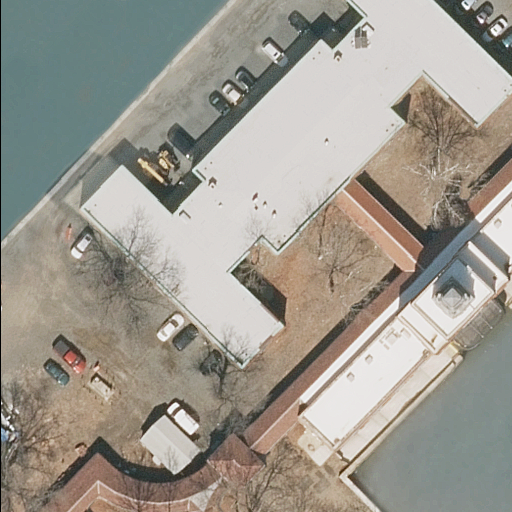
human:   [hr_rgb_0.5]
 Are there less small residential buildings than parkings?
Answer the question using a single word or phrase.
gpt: yes

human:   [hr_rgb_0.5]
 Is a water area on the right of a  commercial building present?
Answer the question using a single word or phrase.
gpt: no

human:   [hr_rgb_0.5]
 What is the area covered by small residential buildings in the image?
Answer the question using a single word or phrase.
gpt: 0m2

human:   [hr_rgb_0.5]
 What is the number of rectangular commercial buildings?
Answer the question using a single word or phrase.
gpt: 0

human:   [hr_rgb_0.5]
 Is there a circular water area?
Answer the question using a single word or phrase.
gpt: no

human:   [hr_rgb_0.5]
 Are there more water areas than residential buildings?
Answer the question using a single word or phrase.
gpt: no

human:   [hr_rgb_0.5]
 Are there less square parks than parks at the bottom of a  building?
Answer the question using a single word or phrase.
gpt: yes

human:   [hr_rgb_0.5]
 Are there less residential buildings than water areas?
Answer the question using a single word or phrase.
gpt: no

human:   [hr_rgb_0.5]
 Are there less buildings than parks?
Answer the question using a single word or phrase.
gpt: no

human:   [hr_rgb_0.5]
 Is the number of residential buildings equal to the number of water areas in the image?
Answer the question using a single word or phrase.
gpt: no

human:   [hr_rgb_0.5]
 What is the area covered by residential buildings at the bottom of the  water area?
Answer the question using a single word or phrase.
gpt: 409m2

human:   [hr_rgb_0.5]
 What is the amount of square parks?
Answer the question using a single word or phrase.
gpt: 0

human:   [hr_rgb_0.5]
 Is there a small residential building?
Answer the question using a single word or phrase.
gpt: no

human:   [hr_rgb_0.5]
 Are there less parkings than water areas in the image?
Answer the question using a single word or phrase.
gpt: no

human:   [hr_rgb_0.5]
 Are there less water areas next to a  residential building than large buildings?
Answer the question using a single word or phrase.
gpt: yes

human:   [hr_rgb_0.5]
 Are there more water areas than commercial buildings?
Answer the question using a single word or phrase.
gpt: yes

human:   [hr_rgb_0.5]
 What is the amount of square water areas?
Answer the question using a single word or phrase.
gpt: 0

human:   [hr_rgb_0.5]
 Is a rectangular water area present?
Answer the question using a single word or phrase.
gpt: no

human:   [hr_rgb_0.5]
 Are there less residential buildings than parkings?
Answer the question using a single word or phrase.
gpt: no

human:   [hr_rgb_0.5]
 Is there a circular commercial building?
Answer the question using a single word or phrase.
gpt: no

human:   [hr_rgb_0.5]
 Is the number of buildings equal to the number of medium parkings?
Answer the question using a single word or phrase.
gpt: no

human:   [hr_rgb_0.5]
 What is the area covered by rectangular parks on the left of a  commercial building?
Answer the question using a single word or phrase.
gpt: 0m2

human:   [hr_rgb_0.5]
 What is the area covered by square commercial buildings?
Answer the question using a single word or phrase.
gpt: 0m2

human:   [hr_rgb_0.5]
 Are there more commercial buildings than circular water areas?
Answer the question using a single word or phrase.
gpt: no

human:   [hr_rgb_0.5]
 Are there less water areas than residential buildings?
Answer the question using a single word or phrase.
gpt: yes

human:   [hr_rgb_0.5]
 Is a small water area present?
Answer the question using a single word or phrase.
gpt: no

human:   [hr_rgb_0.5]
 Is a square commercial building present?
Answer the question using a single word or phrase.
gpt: no

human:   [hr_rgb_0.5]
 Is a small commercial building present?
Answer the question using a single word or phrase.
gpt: no

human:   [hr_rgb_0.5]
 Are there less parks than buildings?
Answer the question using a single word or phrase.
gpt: yes

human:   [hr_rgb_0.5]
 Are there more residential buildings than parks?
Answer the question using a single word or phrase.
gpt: yes

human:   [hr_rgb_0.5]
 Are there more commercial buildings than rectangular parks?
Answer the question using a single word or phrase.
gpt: no

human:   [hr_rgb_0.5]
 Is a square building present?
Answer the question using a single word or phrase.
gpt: no

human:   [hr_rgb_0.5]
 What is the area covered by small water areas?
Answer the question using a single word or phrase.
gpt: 0m2

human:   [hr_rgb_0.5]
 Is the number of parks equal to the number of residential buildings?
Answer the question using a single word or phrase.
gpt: no

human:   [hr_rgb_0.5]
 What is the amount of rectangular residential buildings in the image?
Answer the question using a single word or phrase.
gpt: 1

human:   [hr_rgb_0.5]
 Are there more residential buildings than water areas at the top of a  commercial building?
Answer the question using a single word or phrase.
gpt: yes